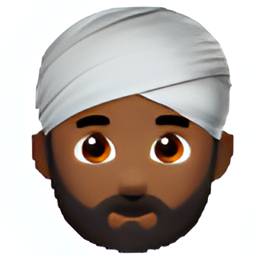
Name: man wearing turban type 5
Emoji: 👳🏾‍♂️
Group: People & Body
Sub-group: person-role